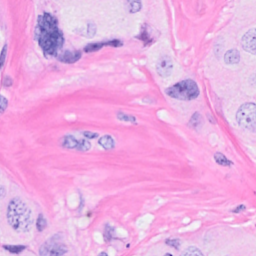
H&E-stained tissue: Breast